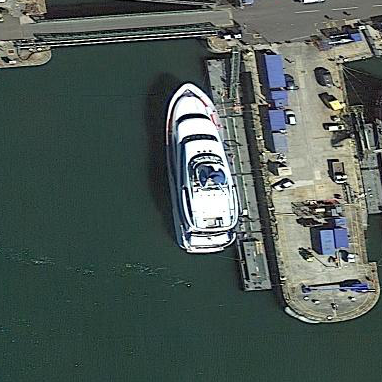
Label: civil